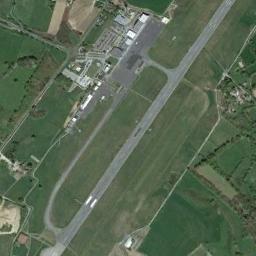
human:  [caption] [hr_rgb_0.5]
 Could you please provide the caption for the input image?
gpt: There is an airport in the middle of the field .

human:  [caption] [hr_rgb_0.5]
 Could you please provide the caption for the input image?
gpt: An airport with two coextending runways and buildings on the farmland with some trees .

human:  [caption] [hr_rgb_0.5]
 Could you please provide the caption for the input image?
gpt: An airport with a runway and many buildings is built on a huge lawn .

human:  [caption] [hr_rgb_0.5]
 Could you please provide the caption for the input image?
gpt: The lawn is divided into many rectangular areas by runways .

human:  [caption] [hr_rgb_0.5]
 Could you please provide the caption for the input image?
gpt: There is an oval meadow at the airfield .